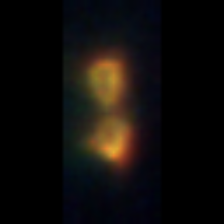
Taxon: Chaetoceros
Group: Diatoms